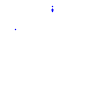
Particle: pion